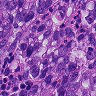
Metastatic tissue present: yes